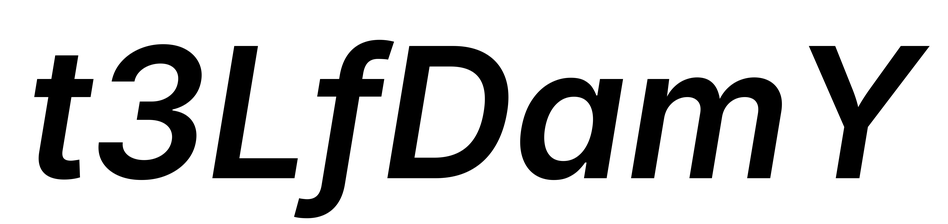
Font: Inter-Italic_SemiBold_Italic